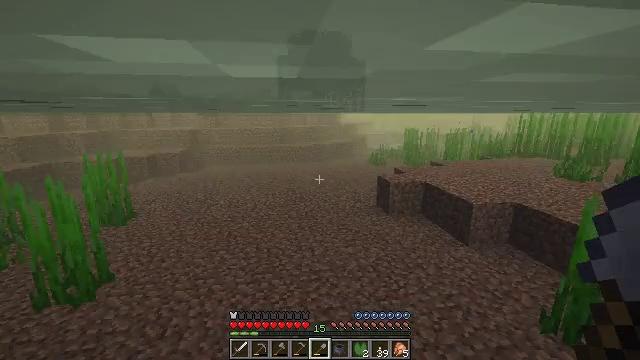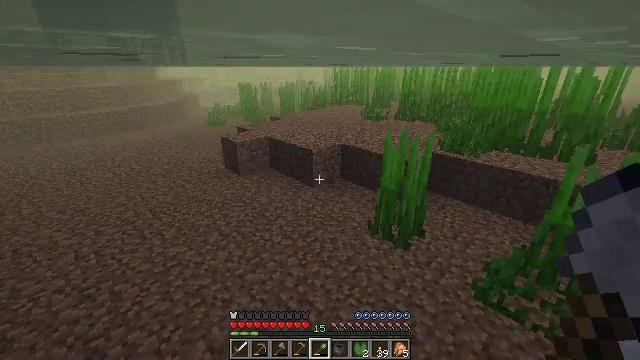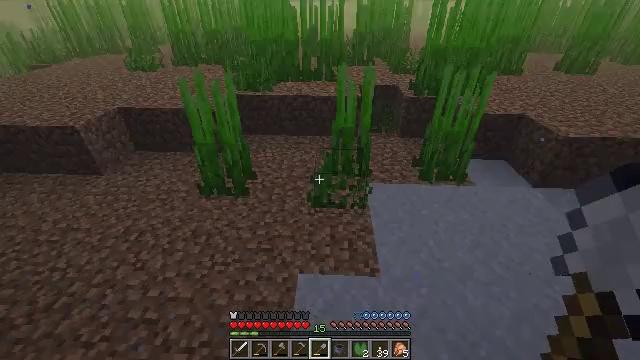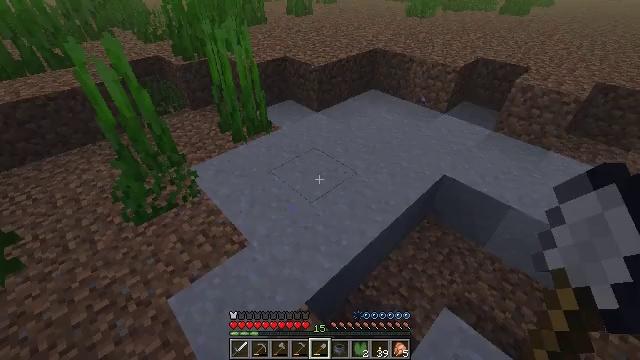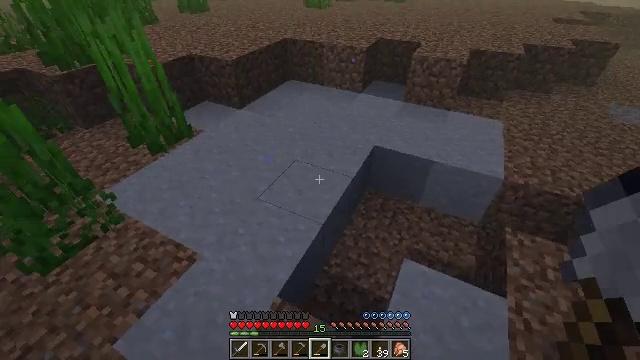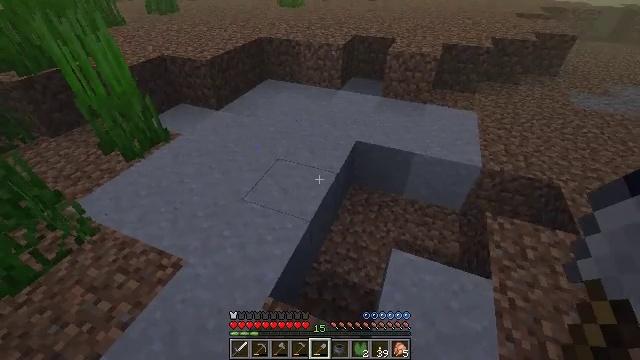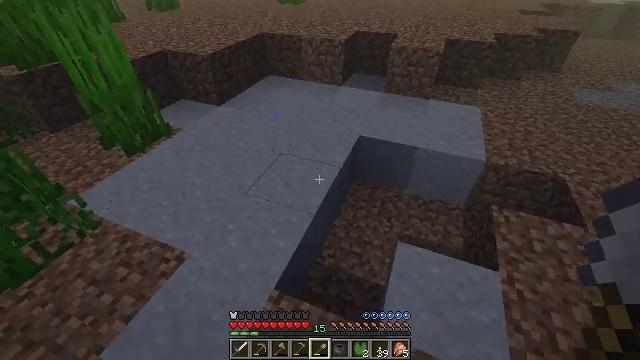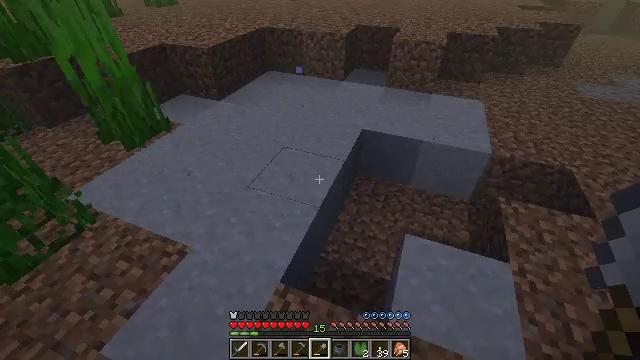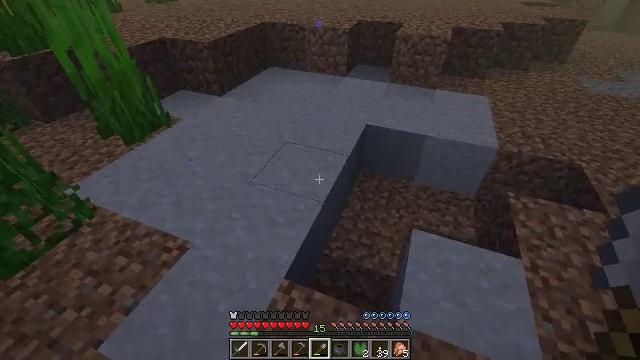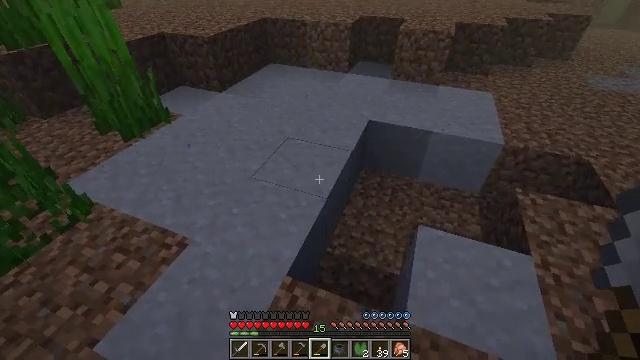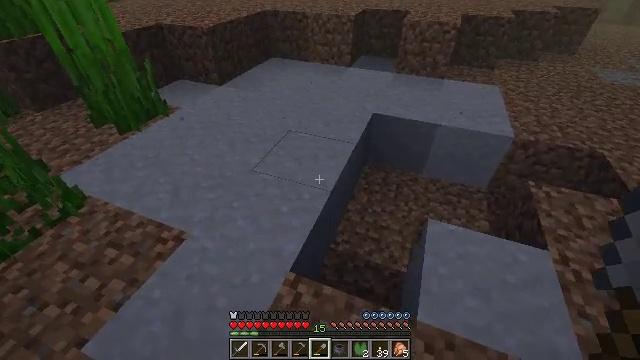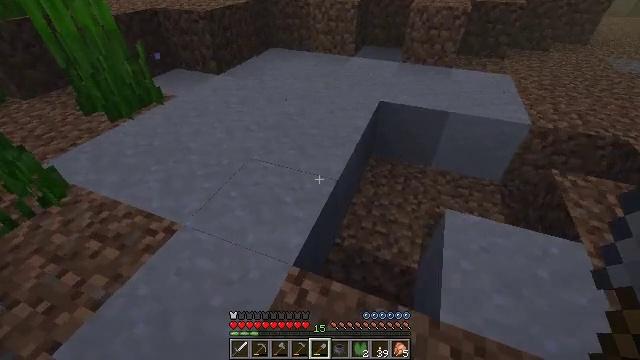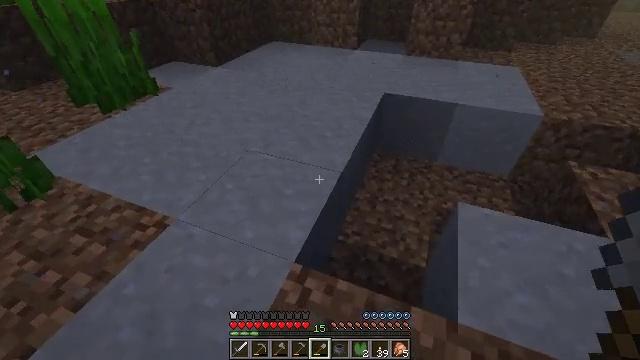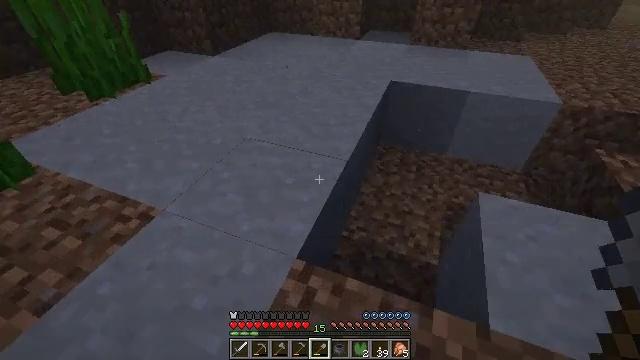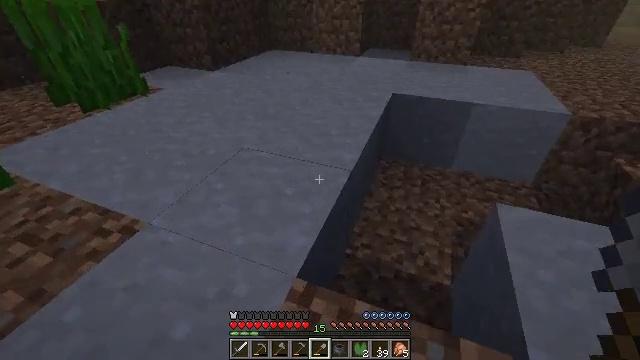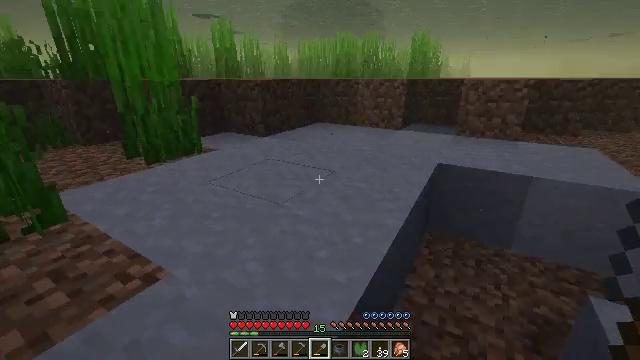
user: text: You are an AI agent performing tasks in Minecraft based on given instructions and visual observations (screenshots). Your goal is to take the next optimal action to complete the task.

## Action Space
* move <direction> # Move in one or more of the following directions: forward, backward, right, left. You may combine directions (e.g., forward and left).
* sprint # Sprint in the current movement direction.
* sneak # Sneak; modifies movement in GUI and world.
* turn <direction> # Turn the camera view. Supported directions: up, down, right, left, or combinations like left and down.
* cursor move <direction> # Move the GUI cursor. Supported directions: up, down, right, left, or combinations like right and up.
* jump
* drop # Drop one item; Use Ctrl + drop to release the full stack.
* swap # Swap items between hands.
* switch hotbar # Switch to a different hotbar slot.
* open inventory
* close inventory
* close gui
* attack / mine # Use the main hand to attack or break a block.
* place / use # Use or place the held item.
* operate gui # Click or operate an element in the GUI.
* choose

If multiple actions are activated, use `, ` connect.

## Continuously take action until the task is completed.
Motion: motion action
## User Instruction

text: Break the clay block to collect it.
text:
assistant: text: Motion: move forward, sprint, turn right and down
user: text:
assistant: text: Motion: move forward, sprint, turn right and down
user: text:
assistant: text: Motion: move forward, sprint, turn right and down
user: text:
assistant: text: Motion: move forward, sprint, turn right, jump
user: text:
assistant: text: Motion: move forward, sprint, turn right, jump
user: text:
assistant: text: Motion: move forward, sprint, jump
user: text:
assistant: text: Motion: move forward, sprint, jump
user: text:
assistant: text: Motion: move forward, sprint
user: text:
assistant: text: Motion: move forward, sprint
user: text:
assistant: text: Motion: move forward, sprint
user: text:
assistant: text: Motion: move forward, sprint
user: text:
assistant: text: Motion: move forward, sprint
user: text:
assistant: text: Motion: move forward, sprint
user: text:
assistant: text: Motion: move forward, sprint, turn up
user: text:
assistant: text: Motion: move forward, turn left and up
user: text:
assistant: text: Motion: move forward, sneak, turn left and up
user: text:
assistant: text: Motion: move forward, sneak, turn left and up
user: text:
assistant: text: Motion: sneak
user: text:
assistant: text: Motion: sneak
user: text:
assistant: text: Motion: sneak
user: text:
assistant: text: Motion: sneak
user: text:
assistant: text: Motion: sneak, turn down
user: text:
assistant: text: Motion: sneak, turn right and down
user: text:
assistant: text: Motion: sneak, turn right and down, attack / mine
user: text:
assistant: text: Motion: sneak, turn right and down, attack / mine
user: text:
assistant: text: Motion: sneak, attack / mine
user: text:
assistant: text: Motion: sneak, attack / mine
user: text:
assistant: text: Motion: sneak, attack / mine
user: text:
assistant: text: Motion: sneak, attack / mine
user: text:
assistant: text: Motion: sneak, attack / mine